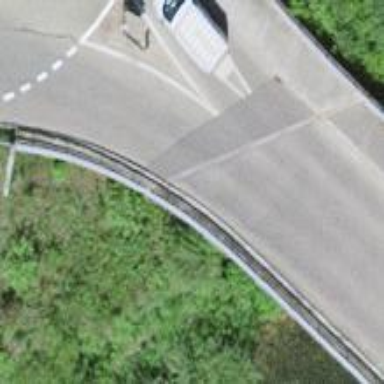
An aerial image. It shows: Secondary road with asphalt surface.